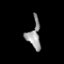
Tissue: prostate
Cell type: Myeloid cells
Senescence score: 0.6921
Nuclear area (px): 345
Mean DAPI intensity: 146.768